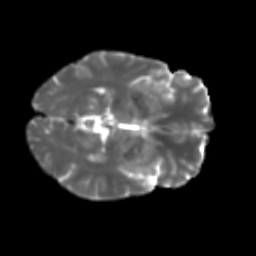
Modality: T2w
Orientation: axial
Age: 36
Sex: male
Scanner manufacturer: ge
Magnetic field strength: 3 T
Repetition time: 7.8 s
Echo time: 0.0606 s